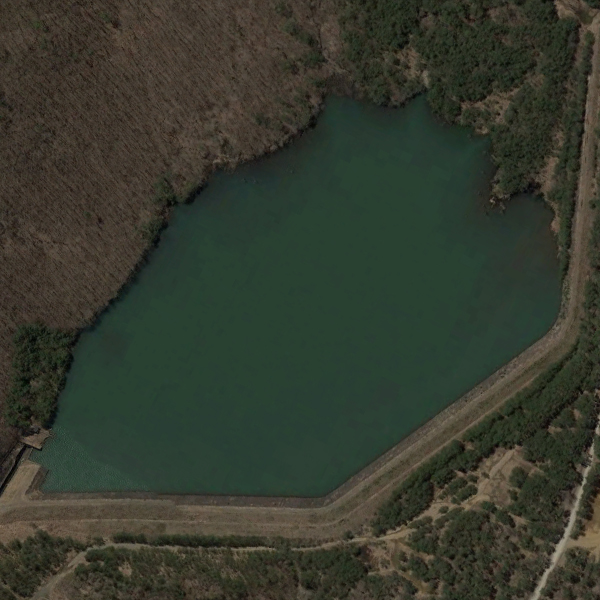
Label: Pond